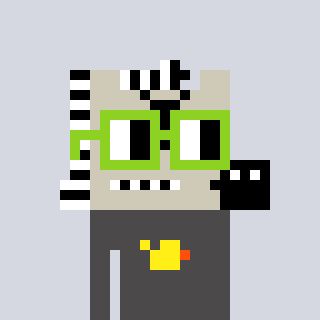
a pixel art character with square light green glasses, a zebra-shaped head and a grayscale-colored body on a cool background